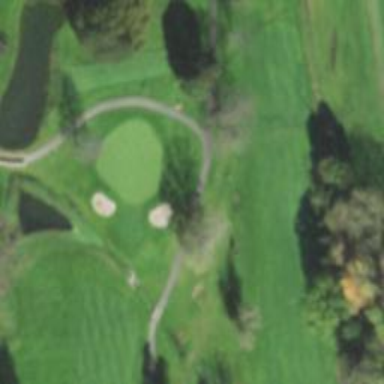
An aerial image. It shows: Golf cartpath that is also road path.